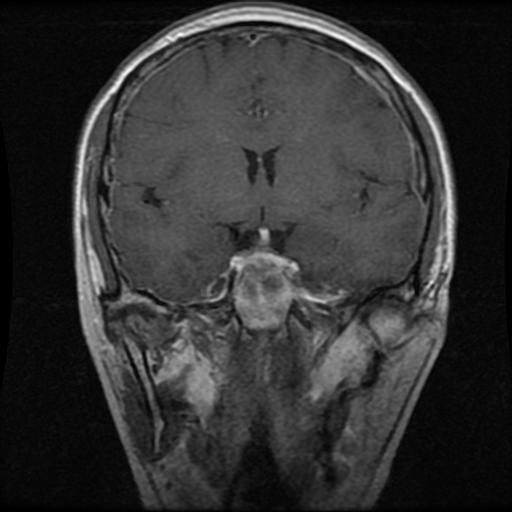
Label: pituitary